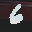
Label: 6